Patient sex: M
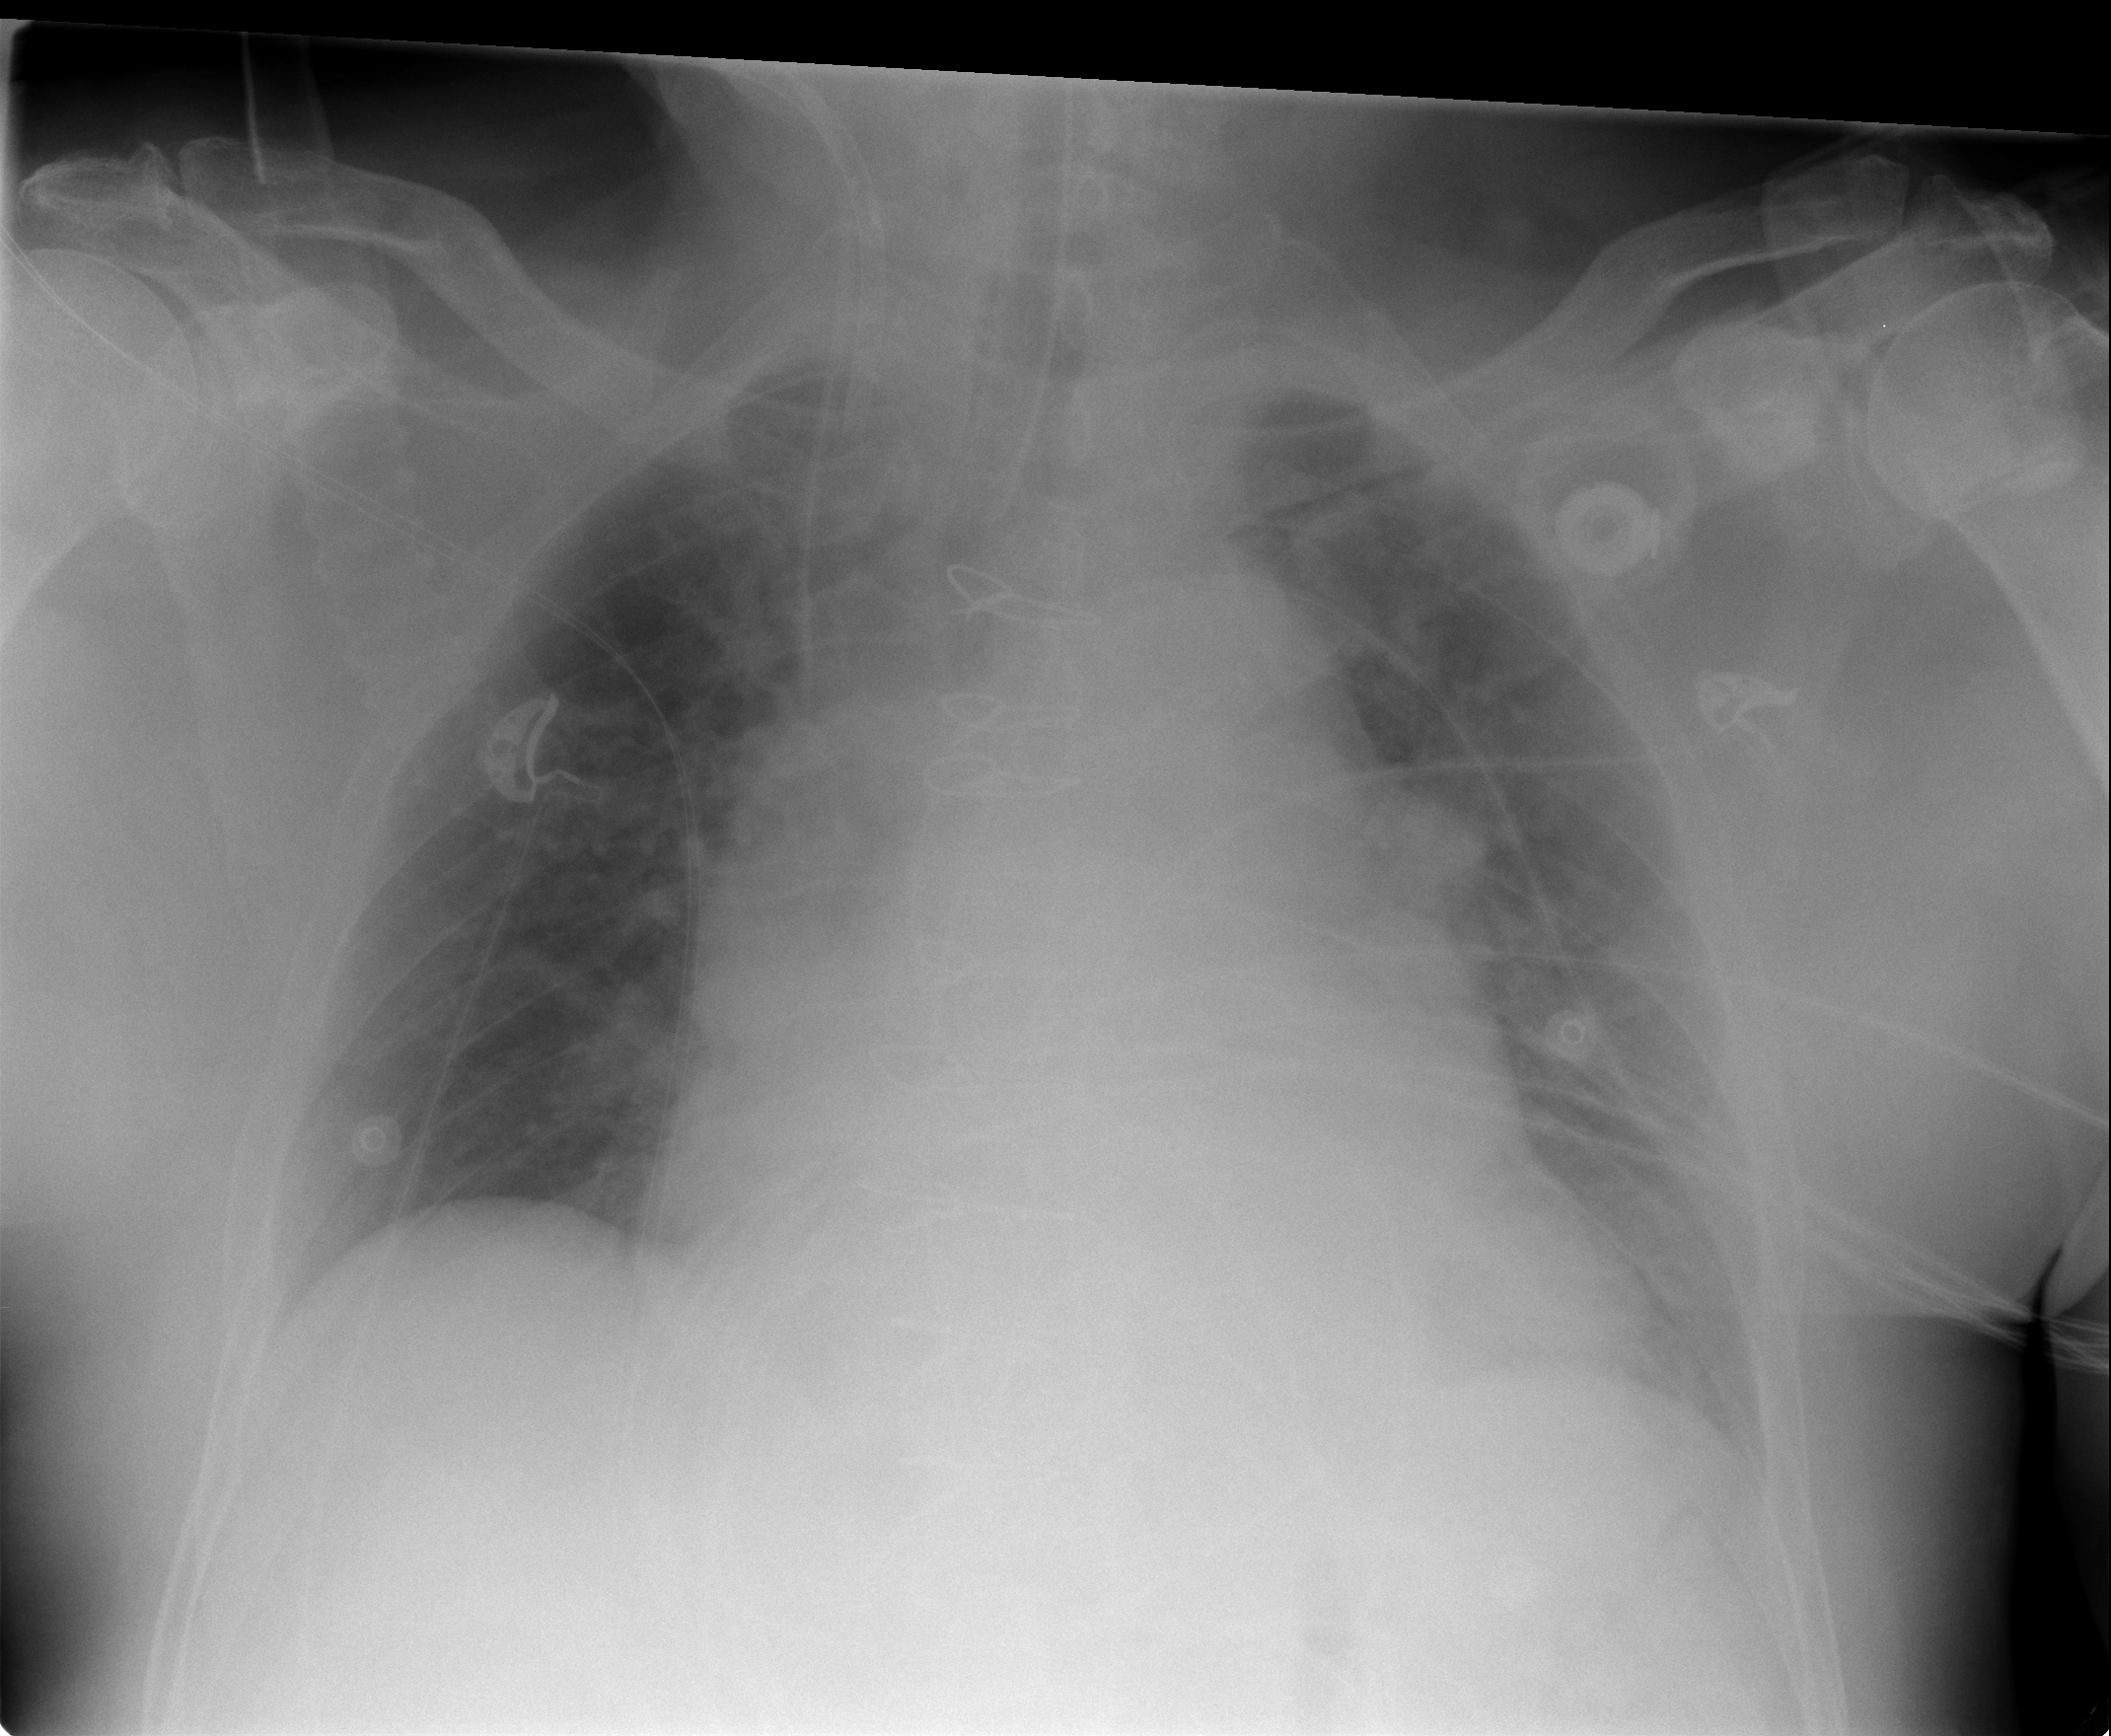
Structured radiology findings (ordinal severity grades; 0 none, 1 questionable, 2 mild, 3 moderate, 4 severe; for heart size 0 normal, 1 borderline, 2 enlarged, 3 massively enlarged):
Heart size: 0
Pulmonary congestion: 1
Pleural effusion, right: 0
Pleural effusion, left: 0
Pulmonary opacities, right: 0
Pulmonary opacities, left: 0
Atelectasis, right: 0
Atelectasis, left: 1